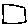
Label: square